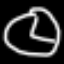
Label: clock